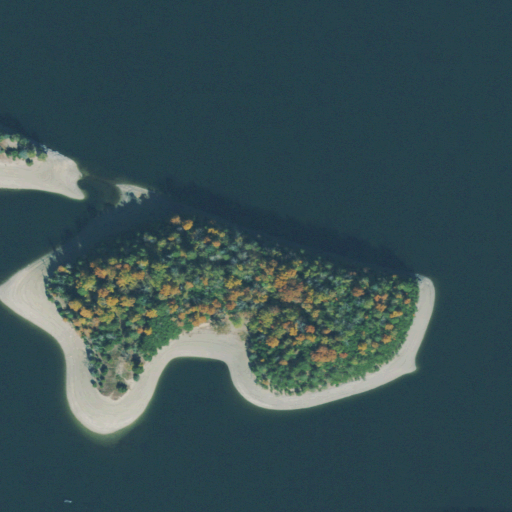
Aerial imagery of island in Tennessee named First Island containing open water, mixed forest, evergreen forest, grassland, and shrub